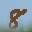
Label: 8